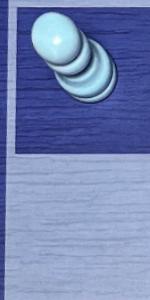
Label: Empty